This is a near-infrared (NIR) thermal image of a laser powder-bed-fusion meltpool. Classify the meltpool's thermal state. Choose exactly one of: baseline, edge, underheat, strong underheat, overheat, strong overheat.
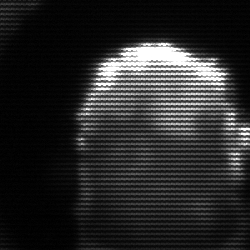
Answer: baseline